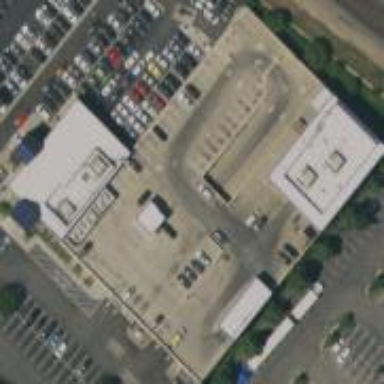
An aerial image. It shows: Commercial building used for cars.